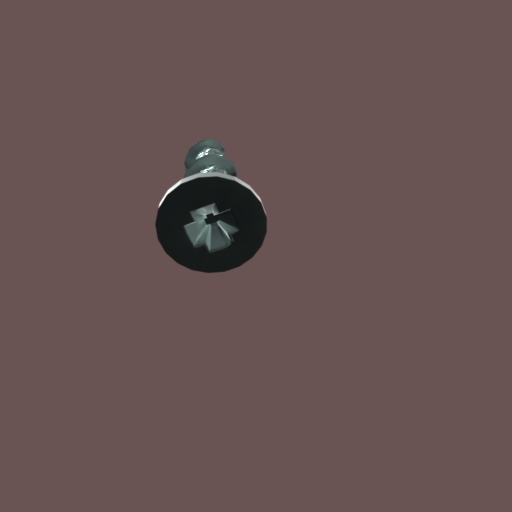
Label: screw